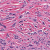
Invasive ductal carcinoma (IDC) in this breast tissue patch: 1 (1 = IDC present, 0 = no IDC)